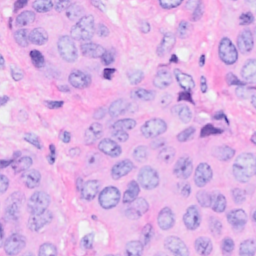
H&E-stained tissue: Breast